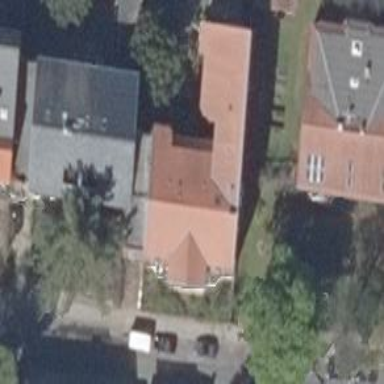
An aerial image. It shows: Historic residential building.